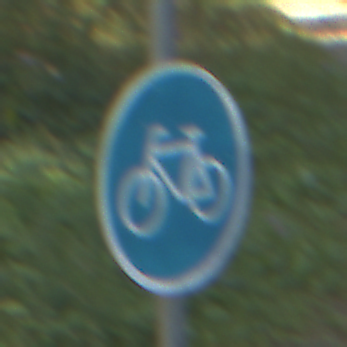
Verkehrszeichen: Radweg
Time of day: MorningAfternoon
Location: Outdoor (Nature)
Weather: Clear
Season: NotSpecified
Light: Natural